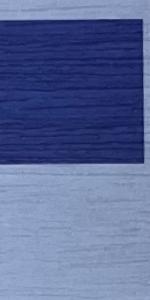
Label: Empty